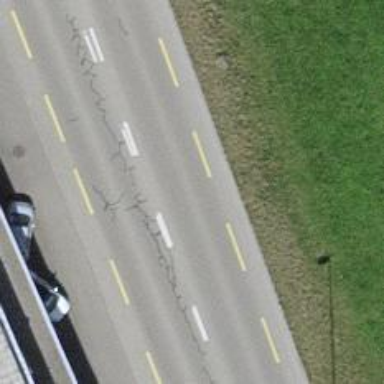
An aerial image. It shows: Primary highway with designated cycle lane.